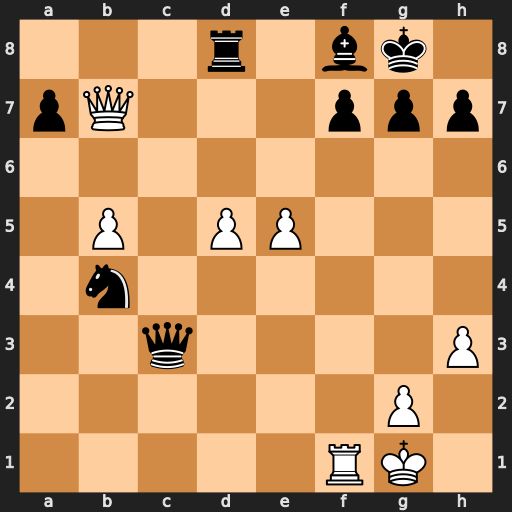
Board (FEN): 3r1bk1/pQ3ppp/8/1P1PP3/1n6/2q4P/6P1/5RK1
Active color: w
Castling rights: -
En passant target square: -
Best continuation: Qxf7+ Kh8 Qxf8+ Rxf8 Rxf8#